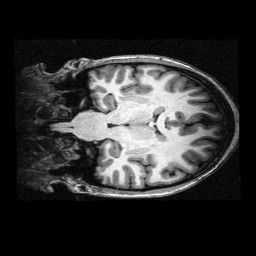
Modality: T1w
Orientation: coronal
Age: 23
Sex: female